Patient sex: F
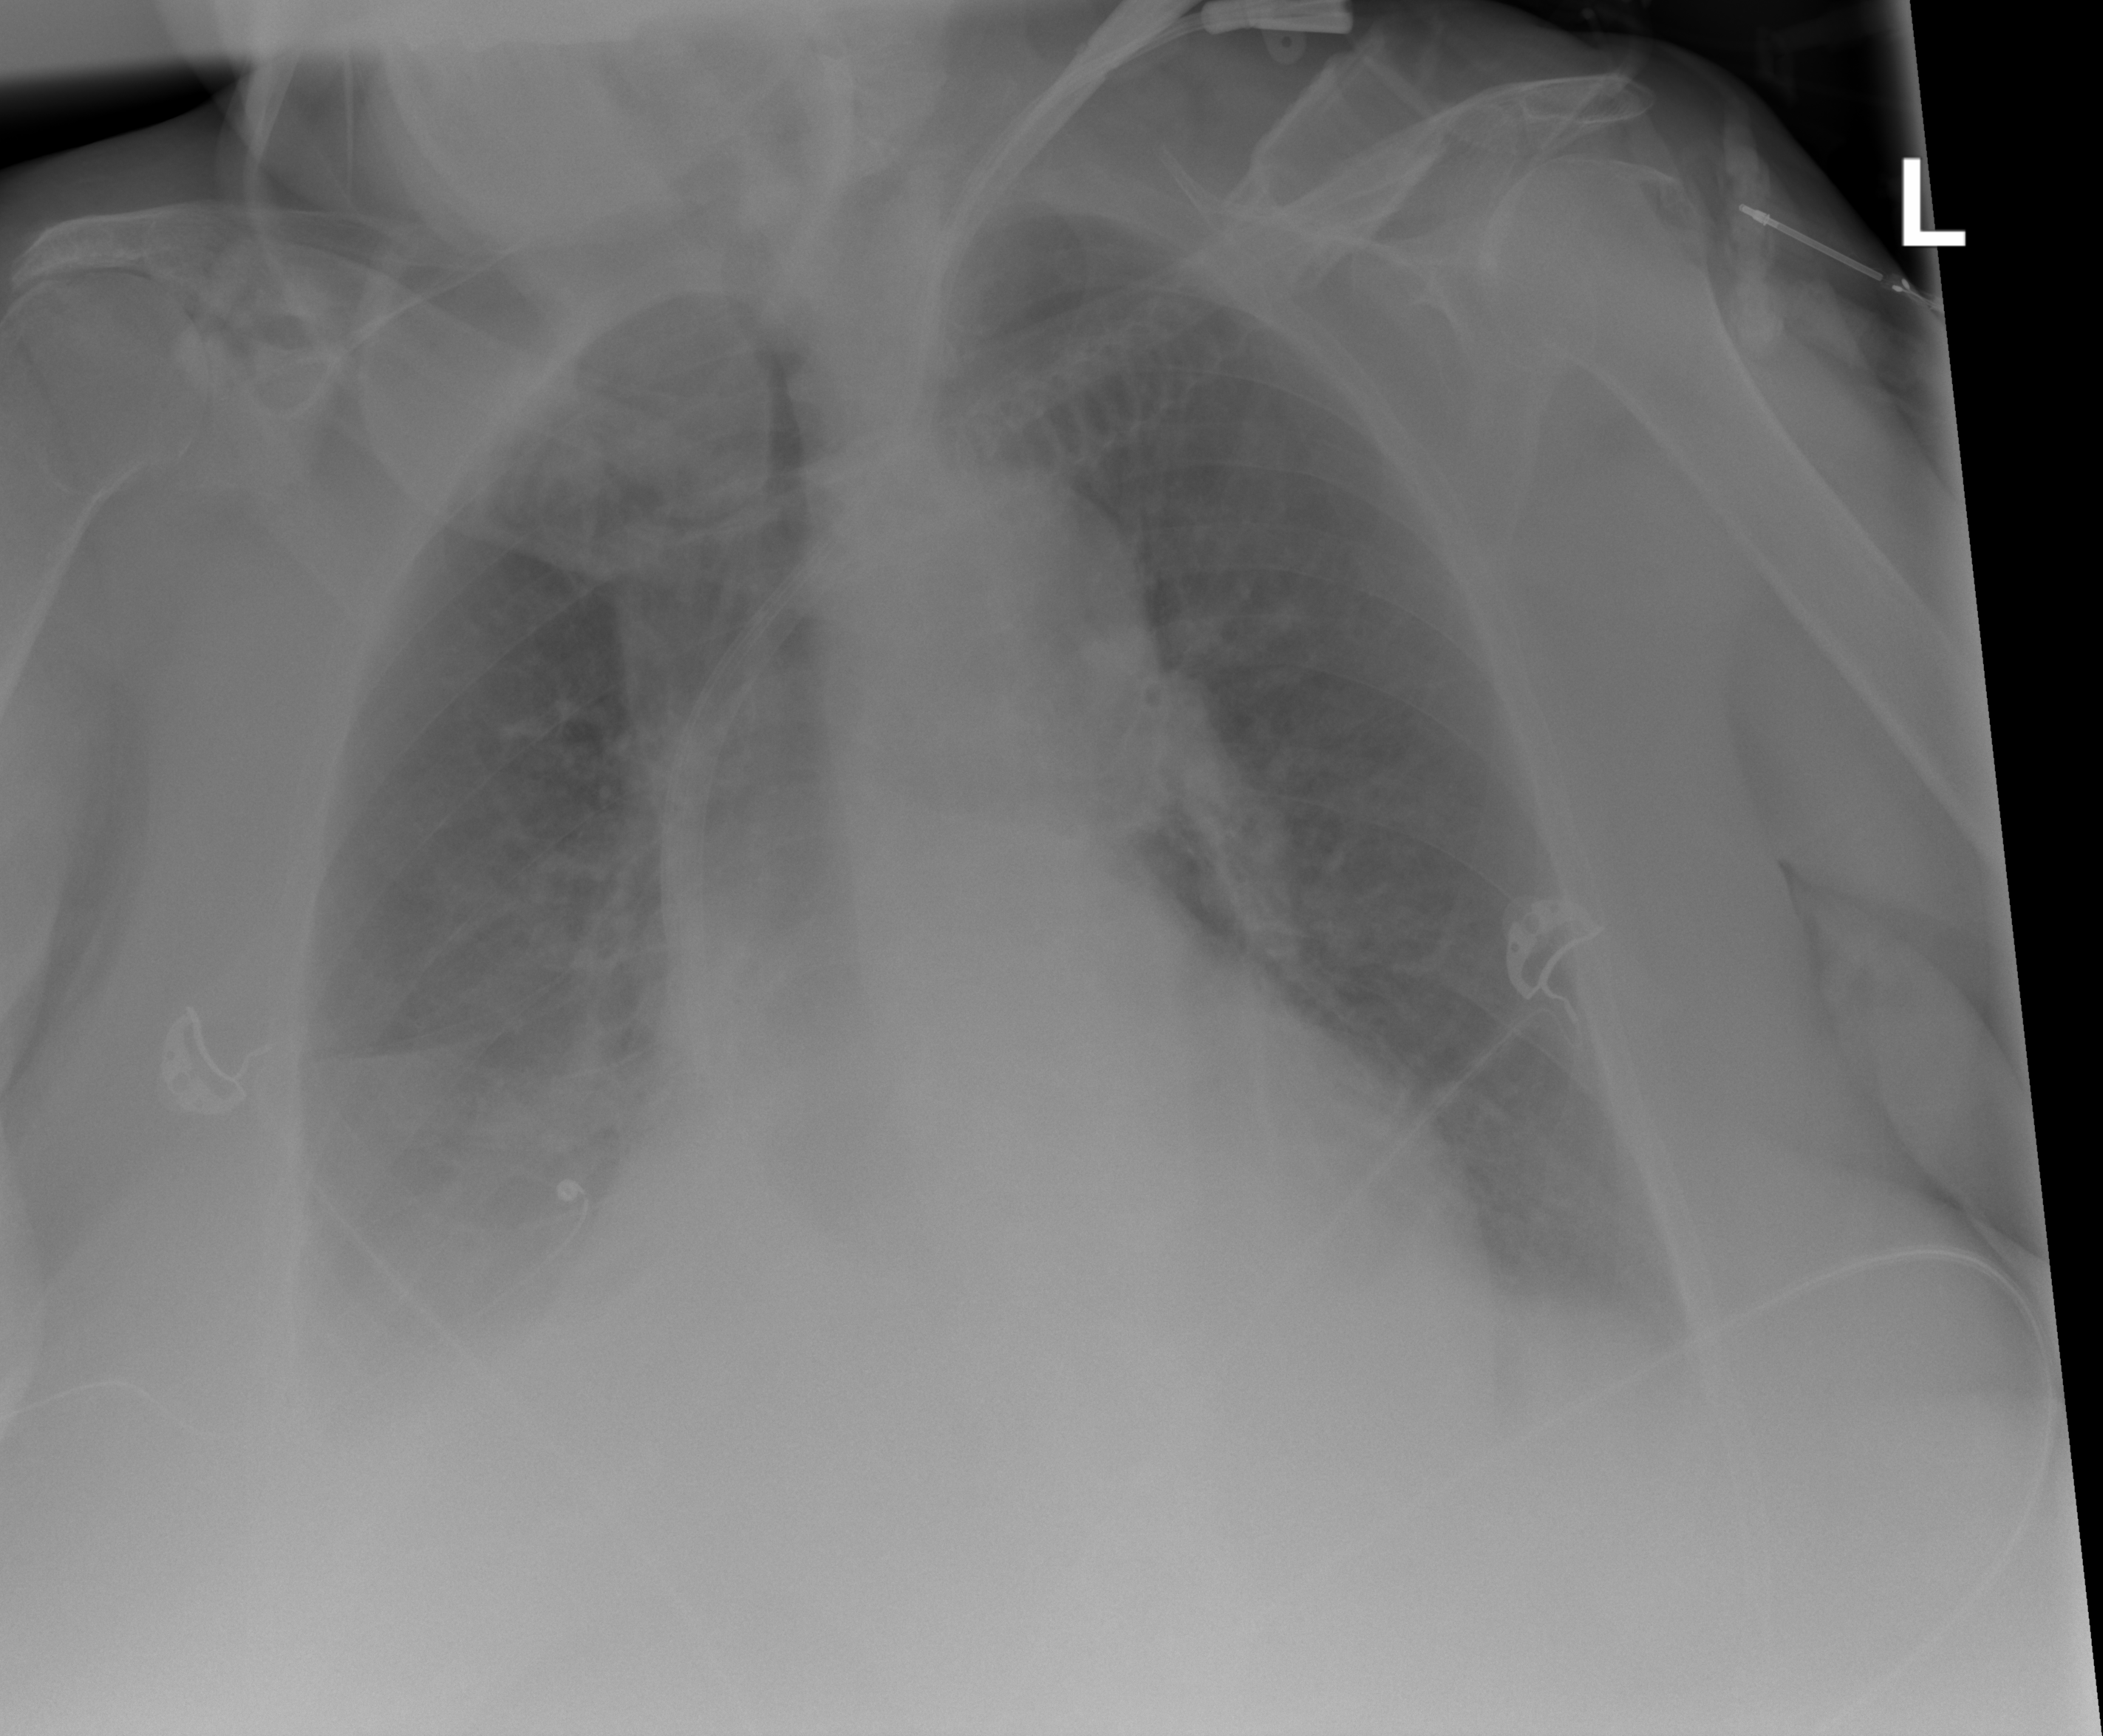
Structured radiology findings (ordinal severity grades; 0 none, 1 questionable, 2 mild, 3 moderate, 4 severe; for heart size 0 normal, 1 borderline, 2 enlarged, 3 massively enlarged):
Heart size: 2
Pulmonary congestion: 2
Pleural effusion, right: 3
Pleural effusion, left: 2
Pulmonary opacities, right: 0
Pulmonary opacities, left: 0
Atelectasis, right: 3
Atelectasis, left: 2